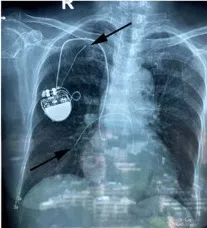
While results from January 2020.
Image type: radiology (x_ray)